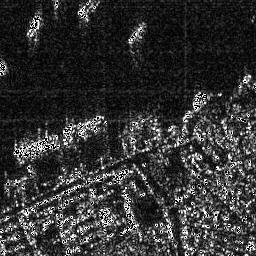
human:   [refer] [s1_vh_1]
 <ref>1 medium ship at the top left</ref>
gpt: <box>[[8, 4, 17, 14, 0]]</box>